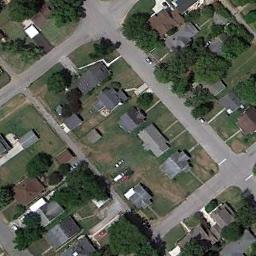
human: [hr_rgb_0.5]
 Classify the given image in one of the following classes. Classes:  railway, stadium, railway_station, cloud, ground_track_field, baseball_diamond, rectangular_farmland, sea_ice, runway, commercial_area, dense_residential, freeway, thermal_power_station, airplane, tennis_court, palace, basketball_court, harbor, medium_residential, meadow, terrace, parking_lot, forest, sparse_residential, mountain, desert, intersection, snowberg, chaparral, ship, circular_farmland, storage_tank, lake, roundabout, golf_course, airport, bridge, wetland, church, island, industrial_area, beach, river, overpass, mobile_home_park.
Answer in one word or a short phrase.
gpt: medium_residential